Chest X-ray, AP view. Patient: 73 years old, sex M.
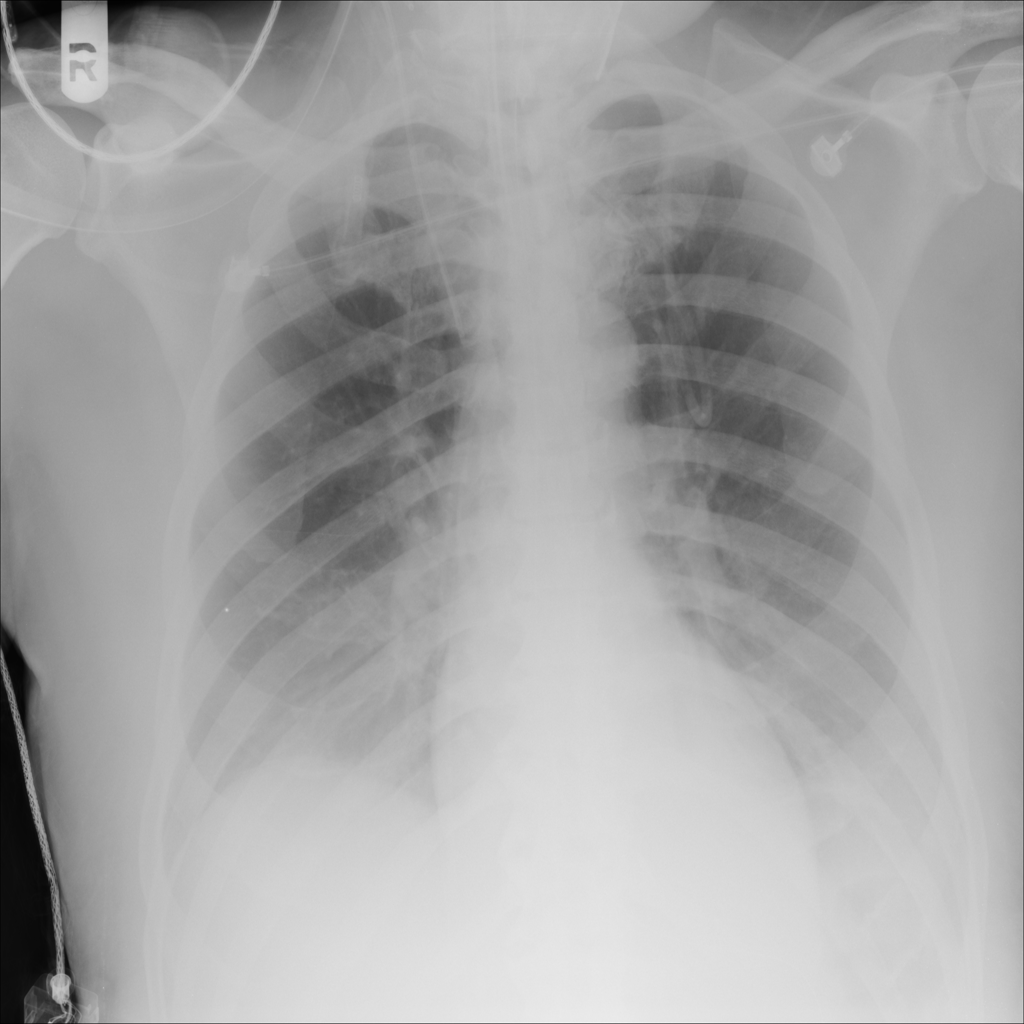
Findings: Pneumothorax